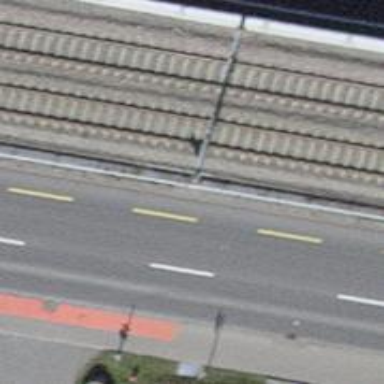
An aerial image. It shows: Railway milestone.